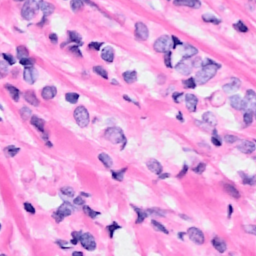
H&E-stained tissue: Breast